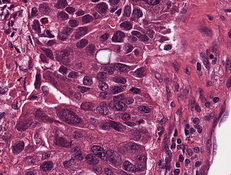
Tumor epithelial tissue: yes
Tumor-associated stroma tissue: yes
Normal tissue: no